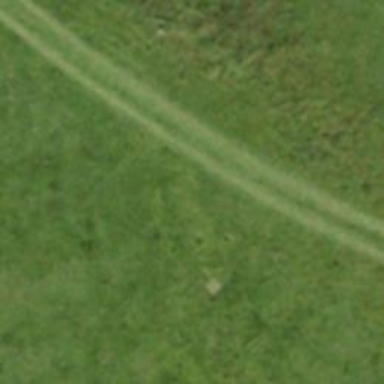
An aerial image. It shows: Track with grade5 tracktype.